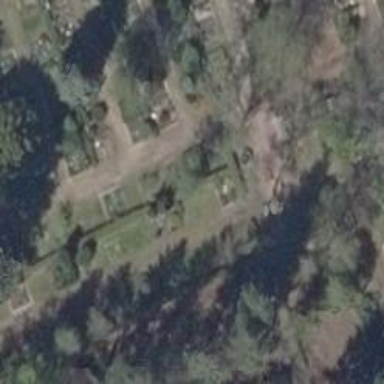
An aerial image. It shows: Cemetery with historic tombs marked with tombstones.